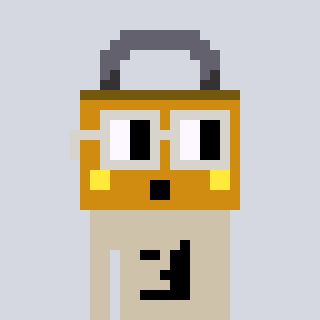
a pixel art character with square light gray glasses, a lock-shaped head and a bege-colored body on a cool background